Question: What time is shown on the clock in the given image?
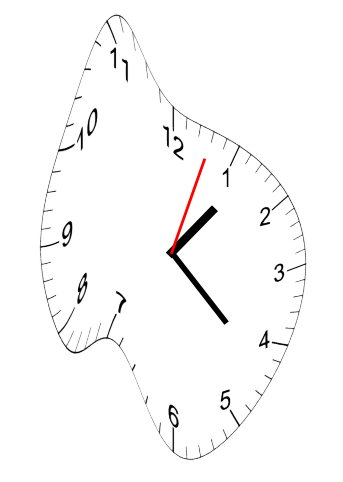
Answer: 01:22:03